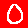
Digit: 0